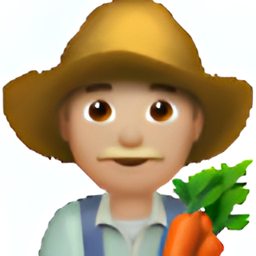
Name: male farmer type 3
Emoji: 👨🏼‍🌾
Group: People & Body
Sub-group: person-role